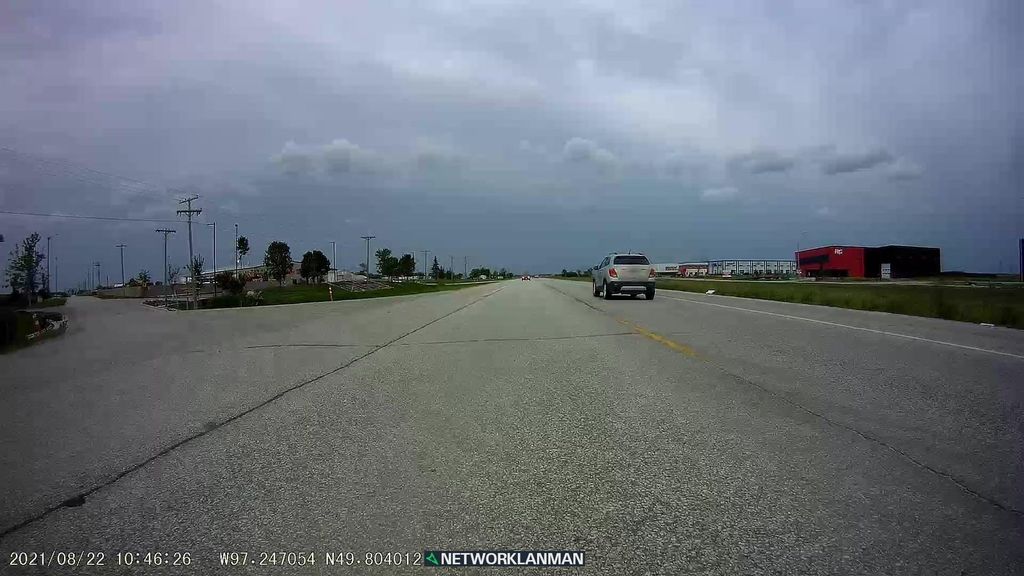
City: winnipeg